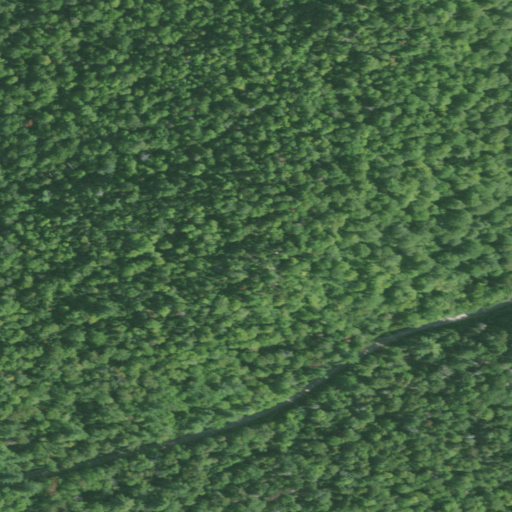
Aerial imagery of mountain in New York named Kees Hill containing evergreen forest, deciduous forest, open development, and mixed forest